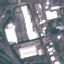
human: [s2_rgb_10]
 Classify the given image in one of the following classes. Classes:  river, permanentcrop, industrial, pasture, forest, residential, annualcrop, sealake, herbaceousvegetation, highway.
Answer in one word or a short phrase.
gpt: Industrial